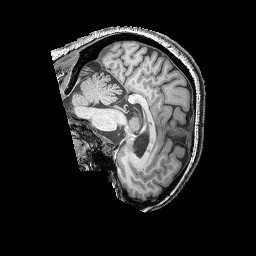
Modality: T1w
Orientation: sagittal
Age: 62
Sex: female
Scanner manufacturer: siemens
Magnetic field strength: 3 T
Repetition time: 2.25 s
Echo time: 0.00411 s